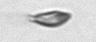
Label: Cryptophyta